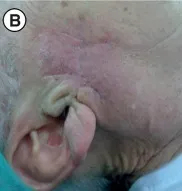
Post-debulking surgery restaging:. Post-debulking clinical presentation with a purplish lesion (approximately 1.5 x 1.5 cm) situated near the right preauricular region close to the surgical scar.
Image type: medical_photograph (skin_photograph)